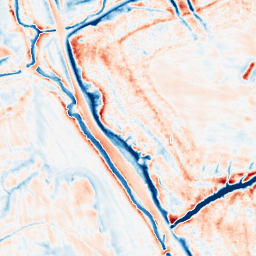
Category: edge_preserving
Decomposition family: anisotropic_diffusion
Decomposition parameters: iterations: 50
kappa: 50
gamma: 0.2
Upsampling method: sinc_hamming
Upsampling parameters: scale: 2
kernel_size: 4
Upsampling scale: 2